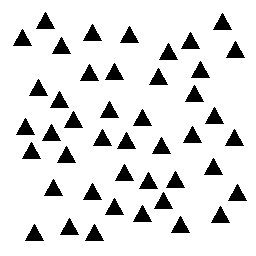
Squares: 0
Triangles: 44
Stars: 0
Total shapes: 44